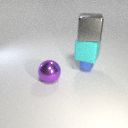
large cyan rubber cube below large gray metal cube